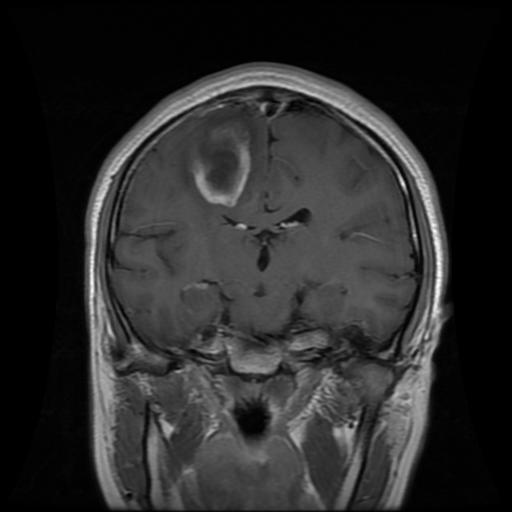
Label: glioma